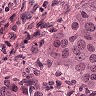
Metastatic tissue present: yes